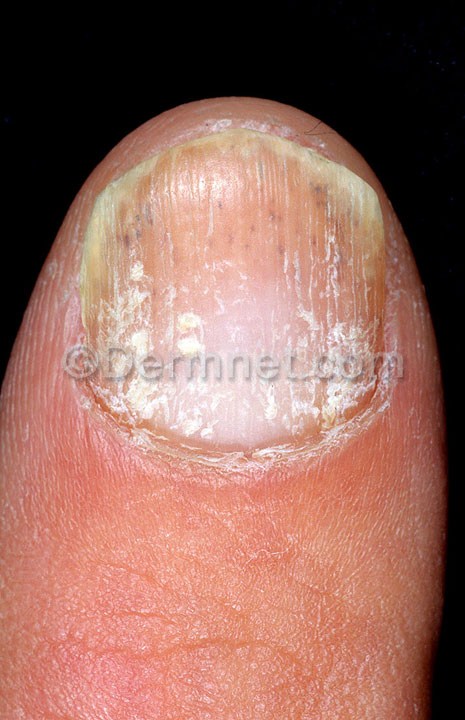
Disease: Nail Fungus and other Nail Disease